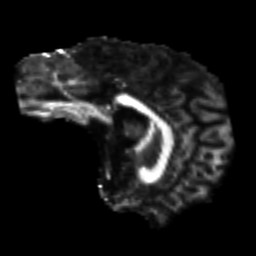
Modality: FA
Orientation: sagittal
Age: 29
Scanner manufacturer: siemens
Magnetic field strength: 3 T
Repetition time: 4.52 s
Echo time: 0.084 s